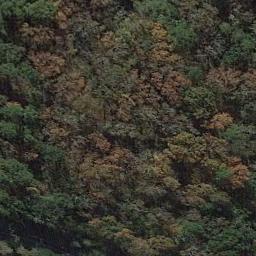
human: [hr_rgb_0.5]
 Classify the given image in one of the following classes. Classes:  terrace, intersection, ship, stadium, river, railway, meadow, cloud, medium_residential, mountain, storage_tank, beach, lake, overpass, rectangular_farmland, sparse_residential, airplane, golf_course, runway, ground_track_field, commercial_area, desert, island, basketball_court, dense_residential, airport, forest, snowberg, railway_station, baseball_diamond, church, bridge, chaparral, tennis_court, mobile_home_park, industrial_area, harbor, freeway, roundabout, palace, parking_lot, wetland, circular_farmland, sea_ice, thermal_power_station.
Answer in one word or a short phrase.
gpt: forest